Question: I'm getting Yahoo Finance data as a JSON file (via the YahooFinancials python API) and I would like to be able to parse the data in a smart way to feed my Google Sheet.
For this example, I'm interested in getting the "cash" variable under the "date" nested structure. But as you'll see, sometimes there is no "cash" variable under the first date, so I would like the script/formula to go and get the "cash" variable that's under the second date structure.
Here is sample 1 of JSON code:
'''
{ "balanceSheetHistoryQuarterly": {
"ABBV": [
{
"2018-12-31": {
"totalStockholderEquity": -<PHONE>,
"netTangibleAssets": -<PHONE>
}
},
{
"2018-09-30": {
"intangibleAssets": <PHONE>,
"capitalSurplus": <PHONE>,
"totalLiab": <PHONE>,
"totalStockholderEquity": -<PHONE>,
"otherCurrentLiab": 378000000,
"totalAssets": <PHONE>,
"commonStock": <PHONE>,
"otherCurrentAssets": 112000000,
"retainedEarnings": <PHONE>,
"otherLiab": <PHONE>,
"goodWill": <PHONE>,
"treasuryStock": -<PHONE>,
"otherAssets": 943000000,
"cash": <PHONE>,
"totalCurrentLiabilities": <PHONE>,
"shortLongTermDebt": <PHONE>,
"otherStockholderEquity": -<PHONE>,
"propertyPlantEquipment": <PHONE>,
"totalCurrentAssets": <PHONE>,
"longTermInvestments": <PHONE>,
"netTangibleAssets": -<PHONE>,
"shortTermInvestments": 770000000,
"netReceivables": <PHONE>,
"longTermDebt": <PHONE>,
"inventory": <PHONE>,
"accountsPayable": <PHONE>
}
},
{
"2018-06-30": {
"intangibleAssets": <PHONE>,
"capitalSurplus": <PHONE>,
"totalLiab": <PHONE>,
"totalStockholderEquity": -<PHONE>,
"otherCurrentLiab": 350000000,
"totalAssets": <PHONE>,
"commonStock": <PHONE>,
"otherCurrentAssets": 128000000,
"retainedEarnings": <PHONE>,
"otherLiab": <PHONE>,
"goodWill": <PHONE>,
"treasuryStock": -<PHONE>,
"otherAssets": 909000000,
"cash": <PHONE>,
"totalCurrentLiabilities": <PHONE>,
"shortLongTermDebt": <PHONE>,
"otherStockholderEquity": -<PHONE>,
"propertyPlantEquipment": <PHONE>,
"totalCurrentAssets": <PHONE>,
"longTermInvestments": <PHONE>,
"netTangibleAssets": -<PHONE>,
"shortTermInvestments": 196000000,
"netReceivables": <PHONE>,
"longTermDebt": <PHONE>,
"inventory": <PHONE>,
"accountsPayable": <PHONE>
}
},
{
"2018-03-31": {
"intangibleAssets": <PHONE>,
"capitalSurplus": <PHONE>,
"totalLiab": <PHONE>,
"totalStockholderEquity": <PHONE>,
"otherCurrentLiab": 125000000,
"totalAssets": <PHONE>,
"commonStock": <PHONE>,
"otherCurrentAssets": <PHONE>,
"retainedEarnings": <PHONE>,
"otherLiab": <PHONE>,
"goodWill": <PHONE>,
"treasuryStock": -<PHONE>,
"otherAssets": 903000000,
"cash": <PHONE>,
"totalCurrentLiabilities": <PHONE>,
"shortLongTermDebt": <PHONE>,
"otherStockholderEquity": -<PHONE>,
"propertyPlantEquipment": <PHONE>,
"totalCurrentAssets": <PHONE>,
"longTermInvestments": <PHONE>,
"netTangibleAssets": -<PHONE>,
"shortTermInvestments": 467000000,
"netReceivables": <PHONE>,
"longTermDebt": <PHONE>,
"inventory": <PHONE>,
"accountsPayable": <PHONE>
}
}
]
}
}
'''
The first date structure (under 2018-12-31) doesn't contain the cash variable. So I would like the Google sheet to go and search for the same data in 2018-09-30 and if not available go and search in 2018-06-30.
OR just scan the nested structure dates and fetch the first "cash" occurrence that will be found.
Basically, I would like to know how to skip the name of the date variable (i.e.2018-12-31) as it doesn't really matter, and just make the formula seek for the first available "cash" variable.
Main questions recap
- - -
Let me know if you need more context about the issue and thanks in advance for your help :)
EDIT: this is the 'IMPORTJSON' formula I use in the cell of the spreadsheet right now.
'''
=ImportJSON("https://api.myjson.com/bins/8mxvi", "/financial/balanceSheetHistoryQuarterly/ABBV/2018-31-12/cash", "noHeaders")
'''
Obviously, this one returns an error as there is nothing under that date. The JSON is also the valid link I use just now.

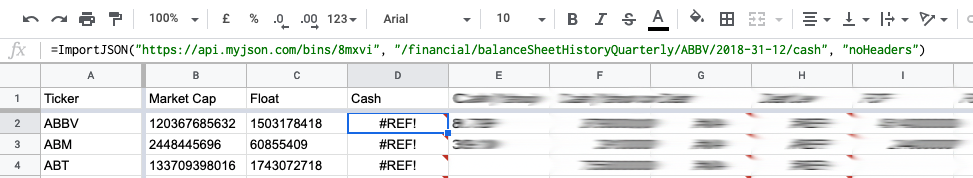
Answer: '''
=REGEXEXTRACT(FILTER(
TRANSPOSE(SPLIT(SUBSTITUTE(A1, ","&CHAR(10), "x"), "x")),
ISNUMBER(SEARCH("*"&"cash"&"*",
TRANSPOSE(SPLIT(SUBSTITUTE(A1, ","&CHAR(10), "x"), "x"))))), ": (.+)")
'''
<URL>
---
'''
=INDEX(ARRAYFORMULA(SUBSTITUTE(REGEXEXTRACT(FILTER(TRANSPOSE(SPLIT(SUBSTITUTE(
TRANSPOSE(IMPORTDATA("https://api.myjson.com/bins/8mxvi")), ","&CHAR(10), "x"), "x")),
ISNUMBER(SEARCH("*"&"cash"&"*", TRANSPOSE(SPLIT(SUBSTITUTE(
TRANSPOSE(IMPORTDATA("https://api.myjson.com/bins/8mxvi")), ","&CHAR(10), "x"), "x"))))),
":(.+)"), ",", "")), 1, 1)
'''
<URL>